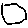
Label: hexagon